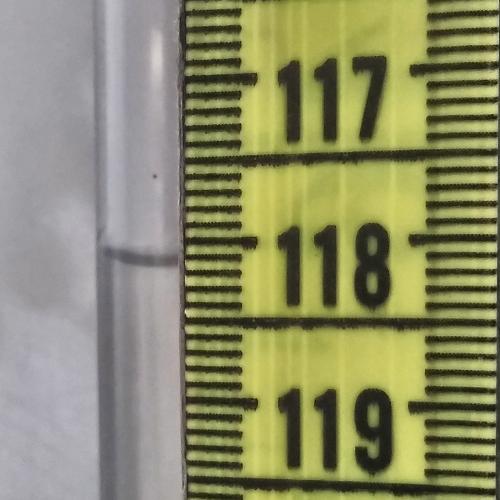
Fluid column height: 118.1 cm